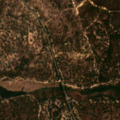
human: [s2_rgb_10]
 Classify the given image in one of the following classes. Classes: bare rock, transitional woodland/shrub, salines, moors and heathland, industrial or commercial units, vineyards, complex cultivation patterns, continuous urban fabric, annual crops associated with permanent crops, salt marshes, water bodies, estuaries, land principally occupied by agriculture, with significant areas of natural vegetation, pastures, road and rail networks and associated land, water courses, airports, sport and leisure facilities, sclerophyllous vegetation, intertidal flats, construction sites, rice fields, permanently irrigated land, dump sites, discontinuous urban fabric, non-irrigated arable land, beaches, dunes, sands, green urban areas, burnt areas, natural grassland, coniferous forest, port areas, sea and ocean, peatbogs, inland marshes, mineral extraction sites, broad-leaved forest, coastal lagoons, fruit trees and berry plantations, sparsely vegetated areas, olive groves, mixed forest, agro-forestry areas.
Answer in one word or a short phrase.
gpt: pastures, broad-leaved forest, mixed forest, transitional woodland/shrub